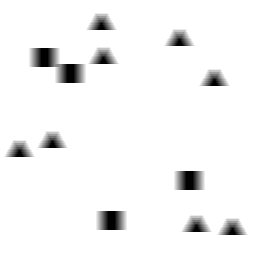
Squares: 4
Triangles: 8
Stars: 0
Total shapes: 12